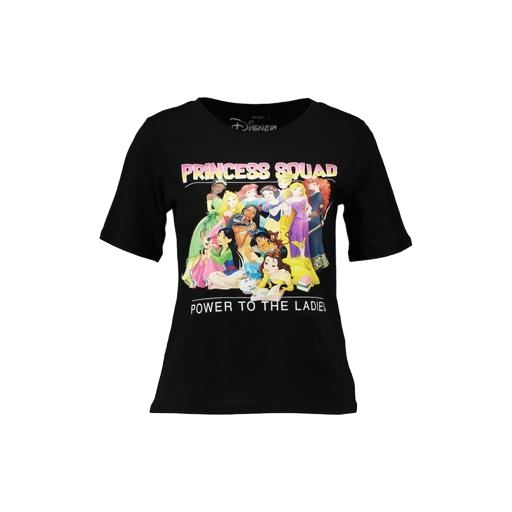
graphic t-shirt, panel t-shirt, gray women disney project short sleeve, white background